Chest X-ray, AP view. Patient: 33 years old, sex F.
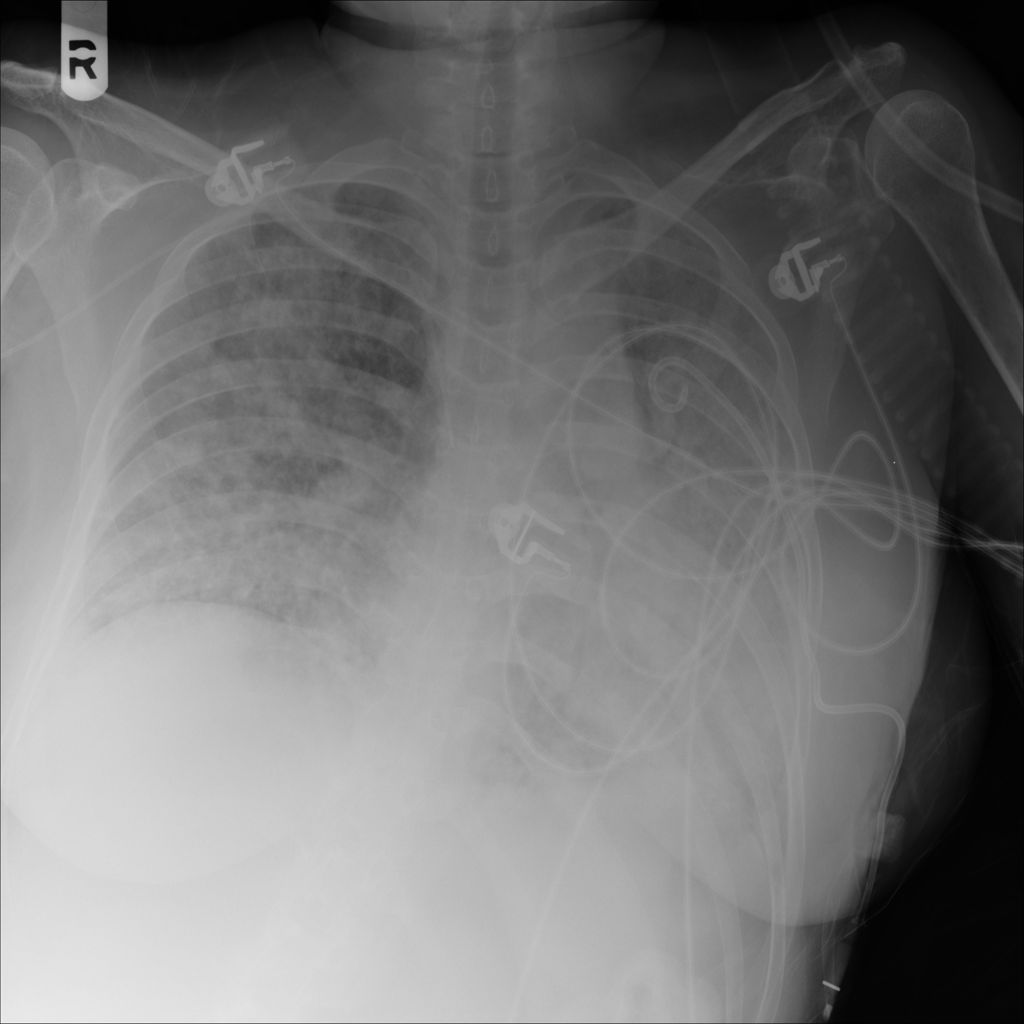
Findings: Infiltration